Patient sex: F
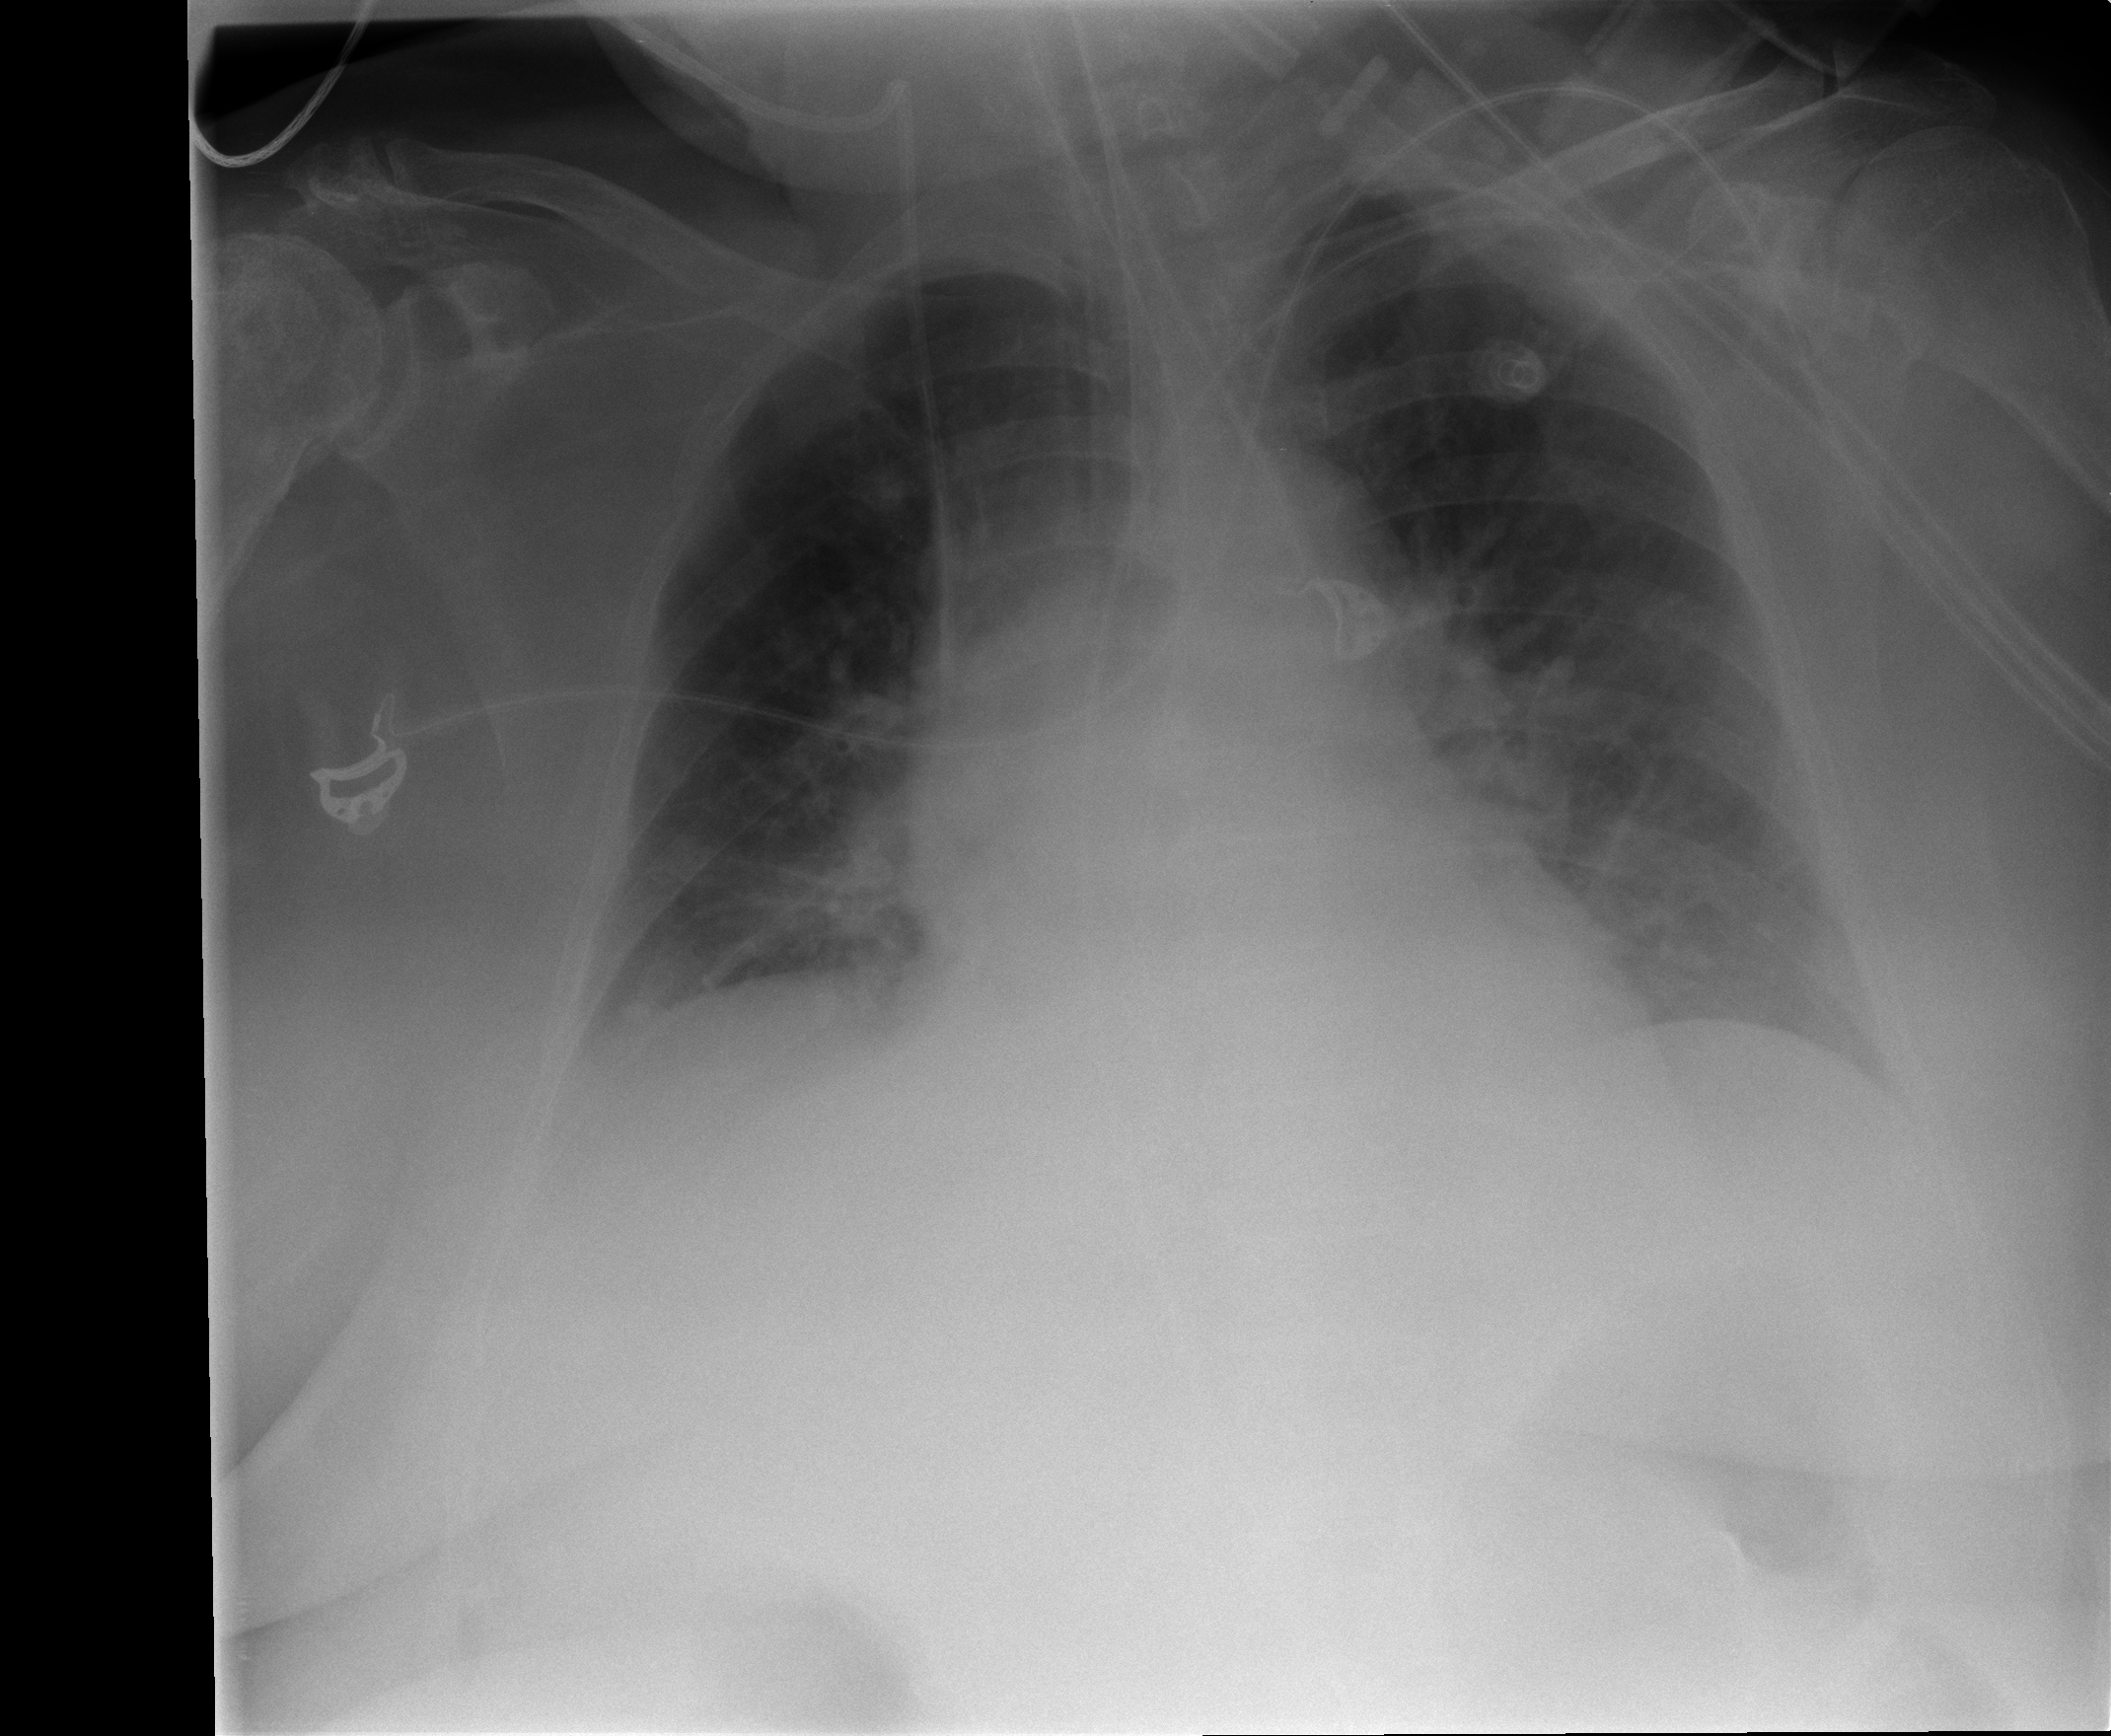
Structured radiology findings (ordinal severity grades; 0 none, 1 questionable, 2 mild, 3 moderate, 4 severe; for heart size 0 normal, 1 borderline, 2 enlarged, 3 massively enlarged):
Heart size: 2
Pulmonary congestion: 3
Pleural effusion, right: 2
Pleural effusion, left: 2
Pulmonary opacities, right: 1
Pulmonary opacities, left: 1
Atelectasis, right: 2
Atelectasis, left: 2